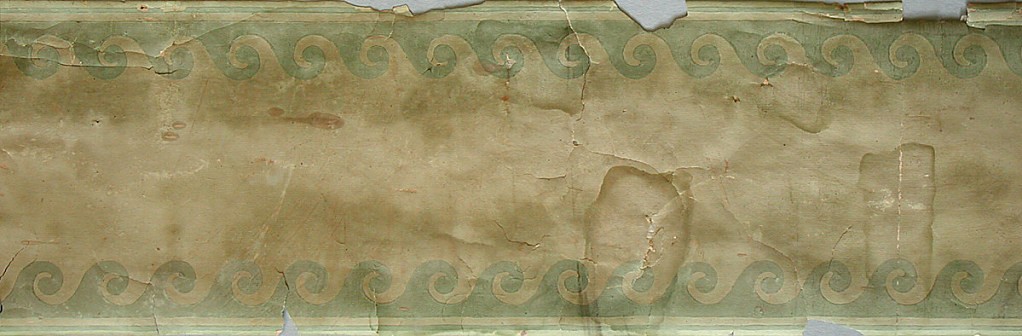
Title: Frieze
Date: ca. 1830
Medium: Block printed on joined sheets
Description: Advancing wave motif at top and bottom. Narrow green bands along either edge. Printed in green on pale green field.